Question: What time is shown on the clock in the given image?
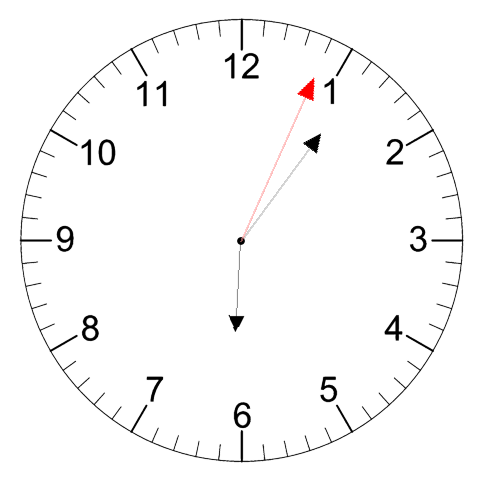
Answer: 06:06:04